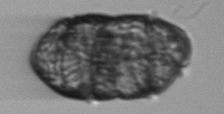
Label: Margalefidinium